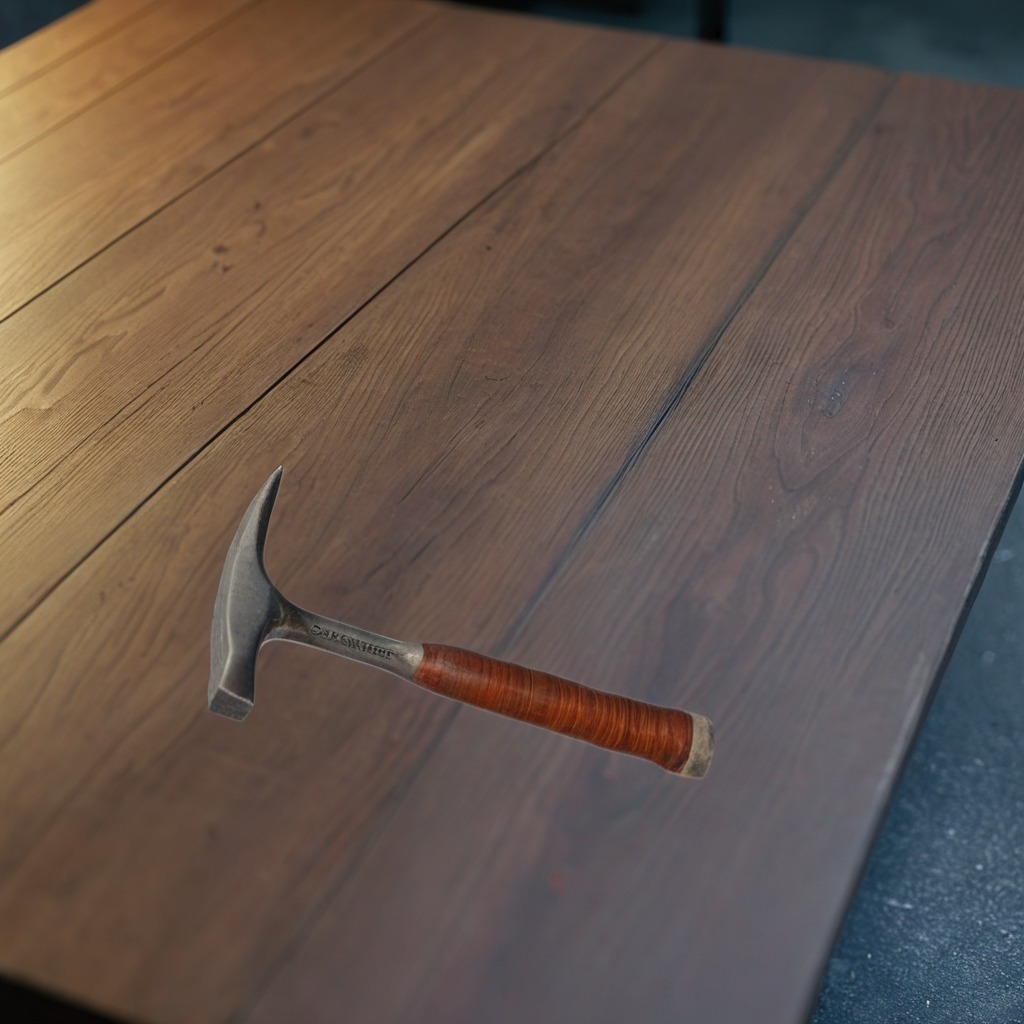
A hammer lies on the old table with faint burn marks in a small garage at twilight.